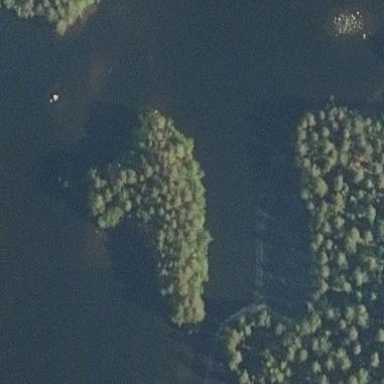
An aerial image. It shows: Island.